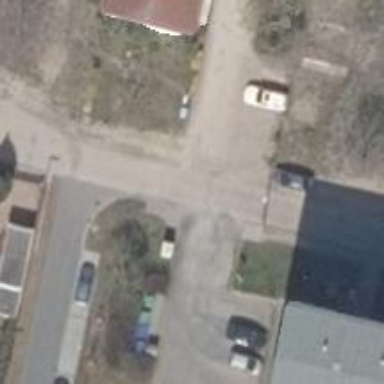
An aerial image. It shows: Compacted driveway serving as service road.